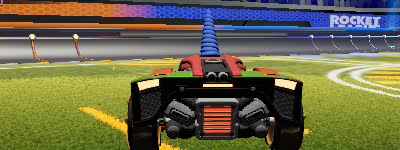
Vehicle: breakout